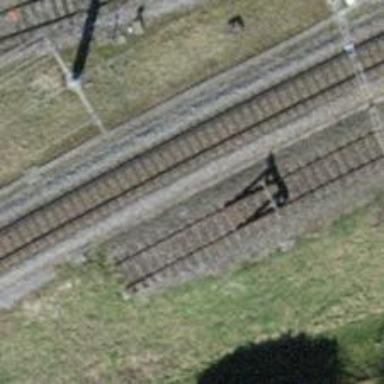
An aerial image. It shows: Railway buffer stop.